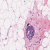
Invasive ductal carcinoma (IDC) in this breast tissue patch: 0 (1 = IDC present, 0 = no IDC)